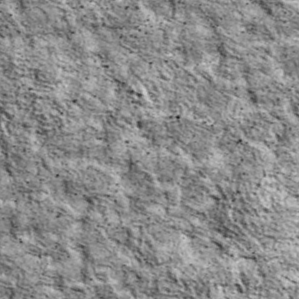
Label: non_frost